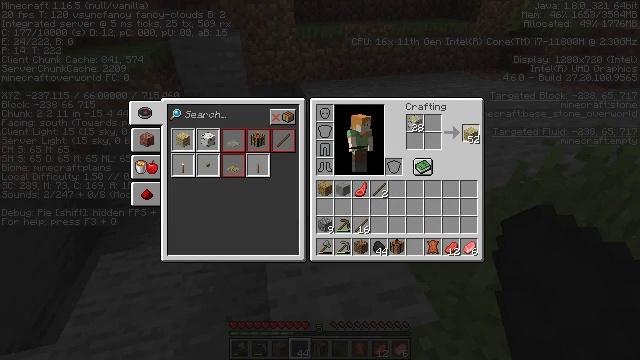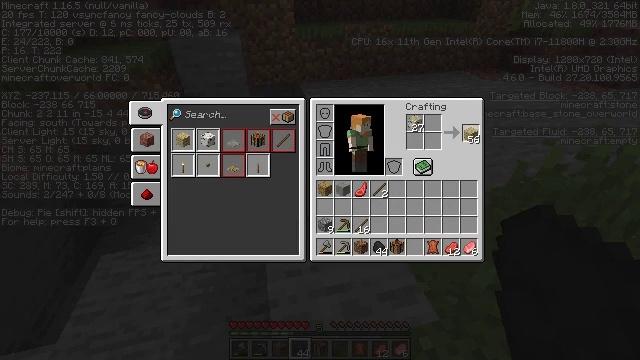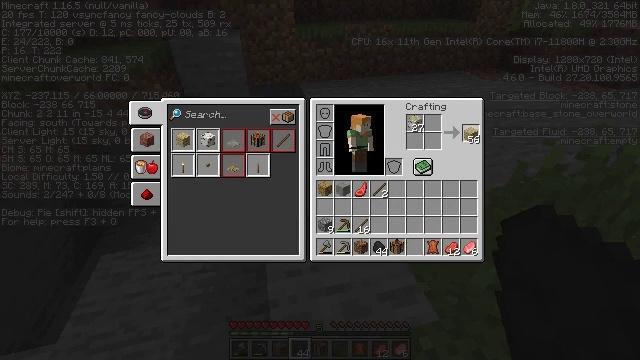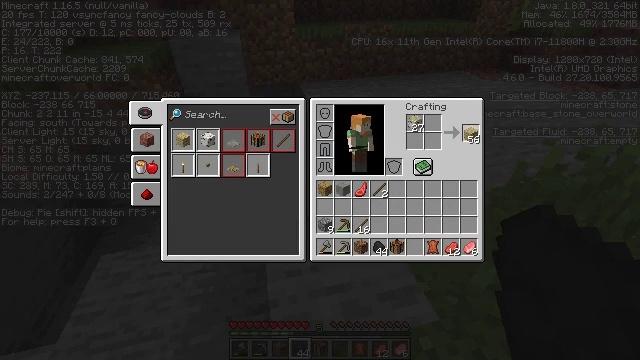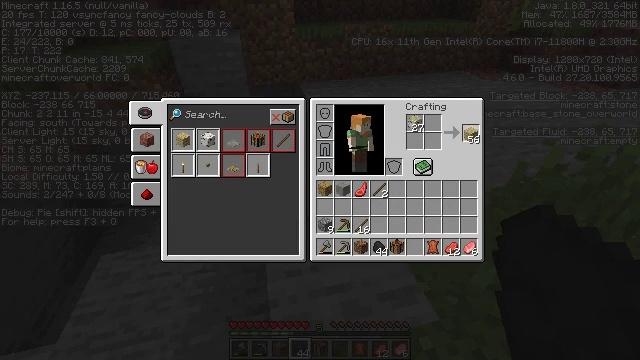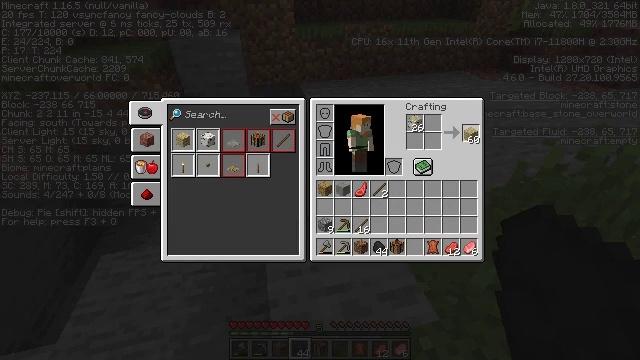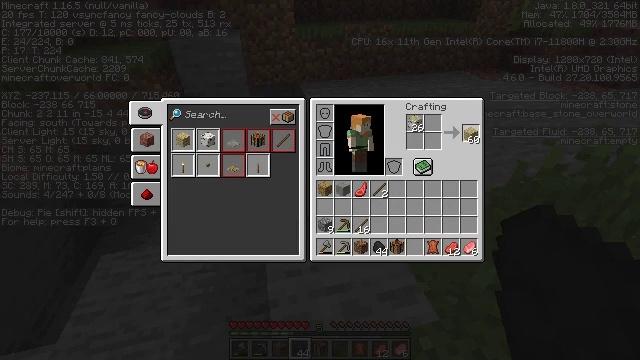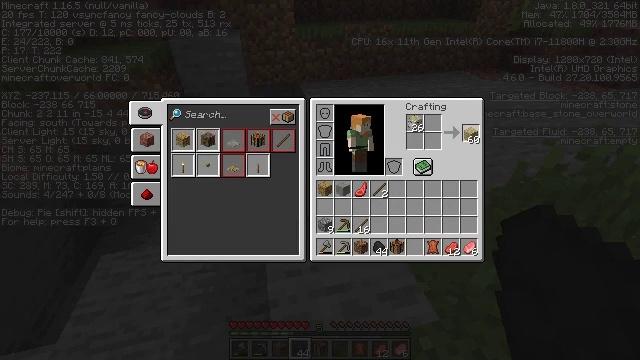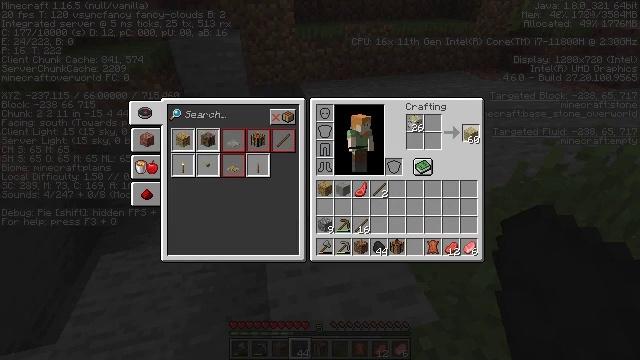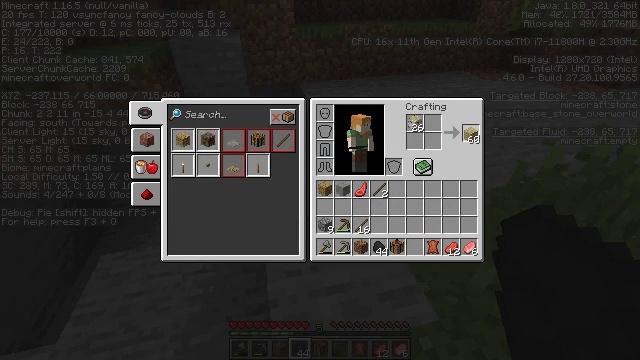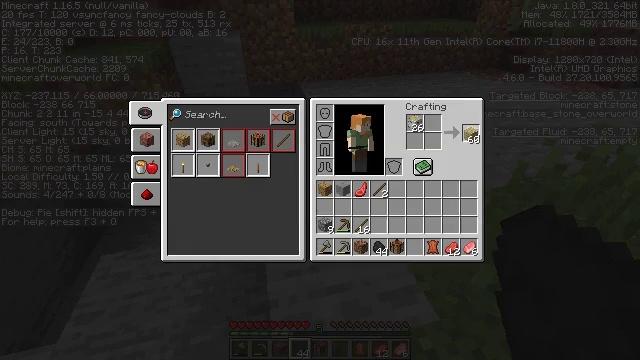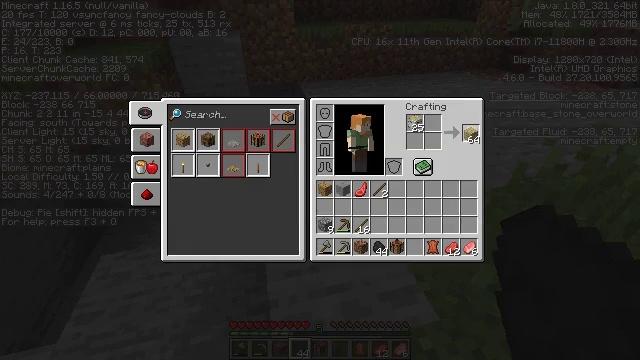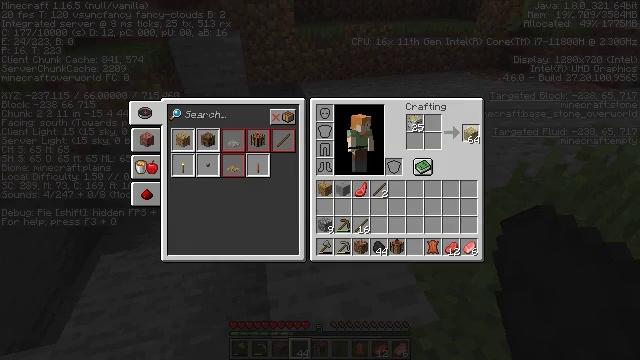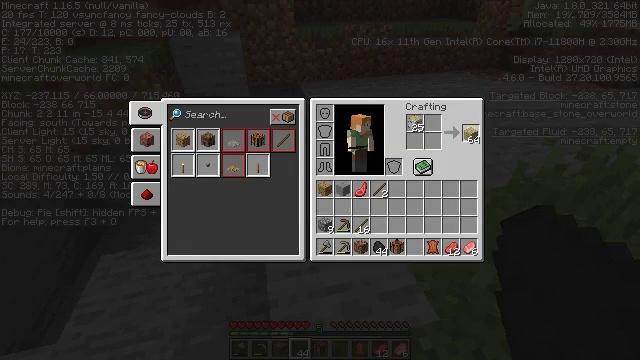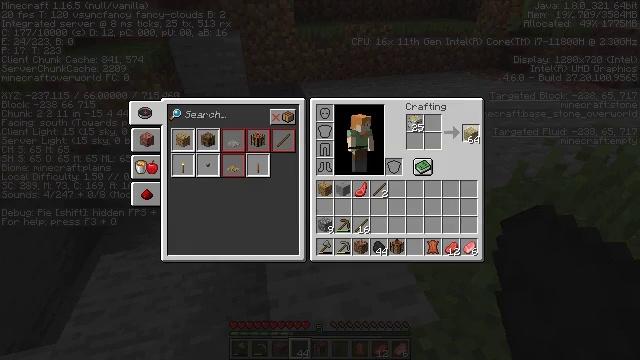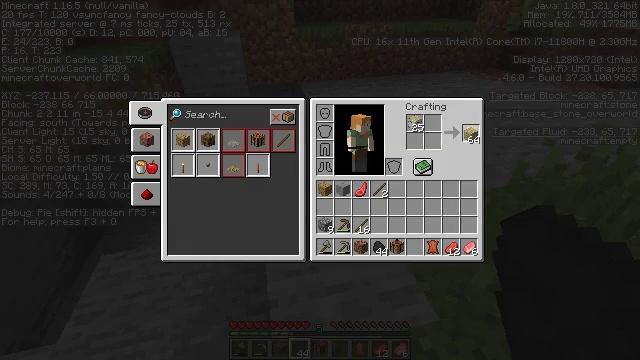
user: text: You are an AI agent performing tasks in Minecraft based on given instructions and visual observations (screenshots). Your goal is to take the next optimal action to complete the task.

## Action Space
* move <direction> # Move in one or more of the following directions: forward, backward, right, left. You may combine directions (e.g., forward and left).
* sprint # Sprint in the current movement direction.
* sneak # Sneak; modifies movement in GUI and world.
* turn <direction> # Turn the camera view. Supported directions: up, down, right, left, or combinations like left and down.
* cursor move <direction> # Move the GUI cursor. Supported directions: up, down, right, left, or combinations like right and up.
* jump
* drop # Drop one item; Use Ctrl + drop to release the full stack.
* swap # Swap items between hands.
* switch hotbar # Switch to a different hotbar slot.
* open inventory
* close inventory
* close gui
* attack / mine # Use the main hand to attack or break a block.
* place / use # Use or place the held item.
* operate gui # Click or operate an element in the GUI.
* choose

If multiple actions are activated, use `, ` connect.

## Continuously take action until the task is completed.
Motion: motion action
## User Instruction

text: Convert birch logs into birch planks.
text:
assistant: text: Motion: no_op
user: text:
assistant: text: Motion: operate gui
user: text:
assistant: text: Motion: operate gui
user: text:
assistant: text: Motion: operate gui
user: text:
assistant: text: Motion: no_op
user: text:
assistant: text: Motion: no_op
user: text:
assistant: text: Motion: no_op
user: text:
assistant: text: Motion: operate gui
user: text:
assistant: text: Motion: operate gui
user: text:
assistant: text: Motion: operate gui
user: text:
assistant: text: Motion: no_op
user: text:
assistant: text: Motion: no_op
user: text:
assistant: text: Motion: no_op
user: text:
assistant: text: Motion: no_op
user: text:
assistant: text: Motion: no_op
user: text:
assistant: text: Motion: no_op